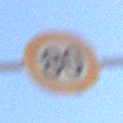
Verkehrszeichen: Geschwindigkeit80
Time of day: MorningAfternoon
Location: Outdoor (Urban)
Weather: Clear
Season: NotSpecified
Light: Natural